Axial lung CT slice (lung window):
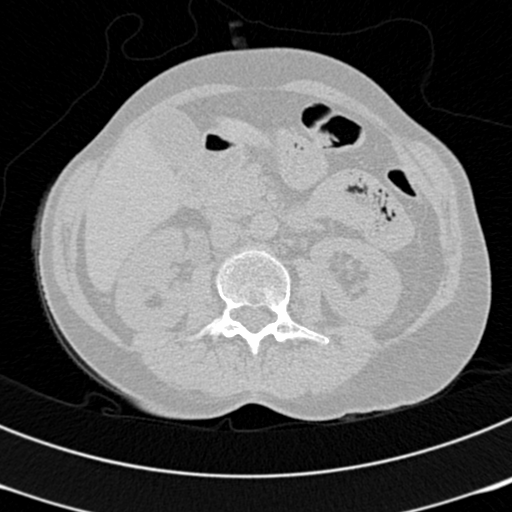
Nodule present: no